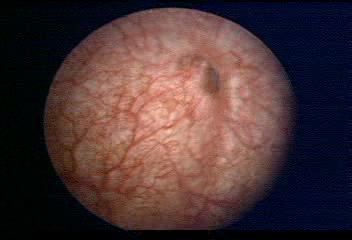
Modality: WLC
Class: Normal mucosa
Bladder cancer association: No